Interaction volume radius: 5 \u00c5
Interaction volume height: 25 \u00c5
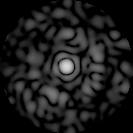
Disorder parameter: 0.8779